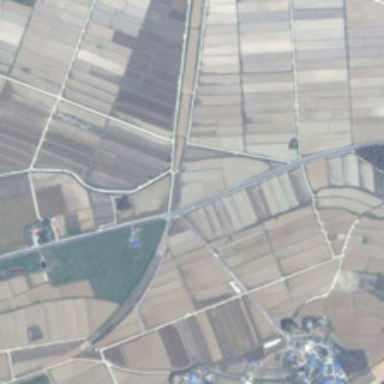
It is a large piece of farmland .